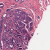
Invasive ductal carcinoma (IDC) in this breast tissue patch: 1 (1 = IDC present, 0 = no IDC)